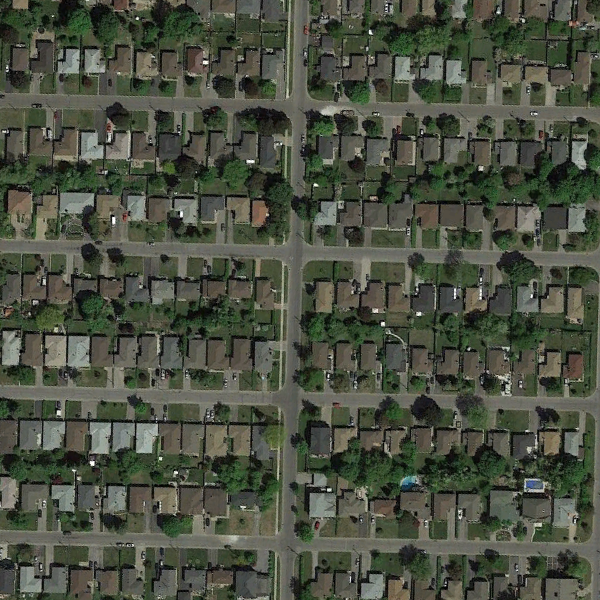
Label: DenseResidential